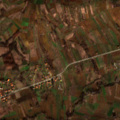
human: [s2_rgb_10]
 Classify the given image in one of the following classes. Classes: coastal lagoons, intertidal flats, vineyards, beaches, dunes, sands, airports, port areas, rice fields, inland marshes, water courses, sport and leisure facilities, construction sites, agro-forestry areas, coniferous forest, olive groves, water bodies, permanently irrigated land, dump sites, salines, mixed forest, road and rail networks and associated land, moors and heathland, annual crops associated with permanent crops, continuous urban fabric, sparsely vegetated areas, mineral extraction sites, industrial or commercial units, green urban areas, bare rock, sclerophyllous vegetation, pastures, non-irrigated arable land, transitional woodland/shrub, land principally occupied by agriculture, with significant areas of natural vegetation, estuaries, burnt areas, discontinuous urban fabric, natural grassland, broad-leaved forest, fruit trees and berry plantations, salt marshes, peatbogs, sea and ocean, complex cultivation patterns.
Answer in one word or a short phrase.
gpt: discontinuous urban fabric, non-irrigated arable land, complex cultivation patterns